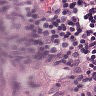
Metastatic tissue present: yes